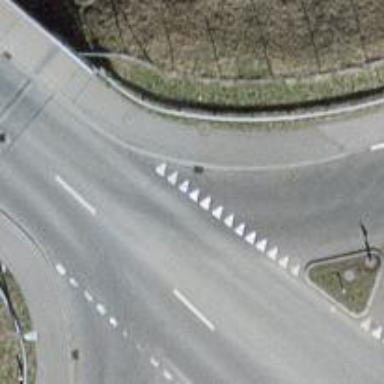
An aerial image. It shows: Road with "give way" sign.